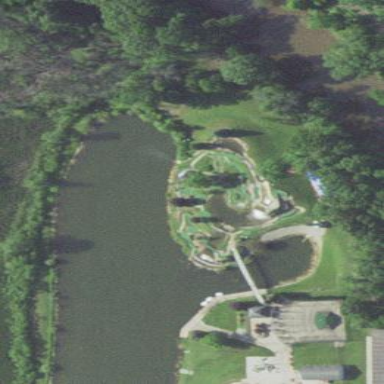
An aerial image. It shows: Miniature golf course.